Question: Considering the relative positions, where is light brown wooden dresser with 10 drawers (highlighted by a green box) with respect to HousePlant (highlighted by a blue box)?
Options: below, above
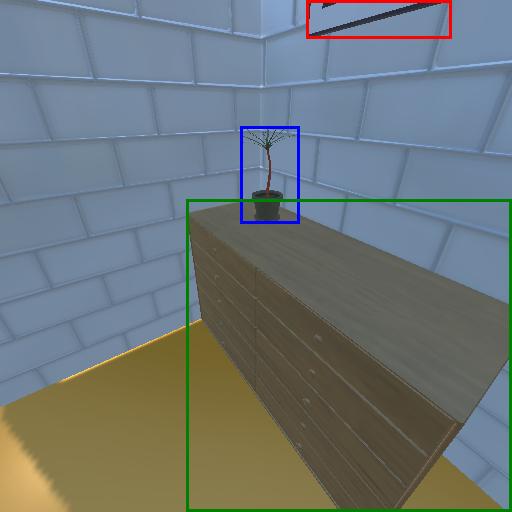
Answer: below